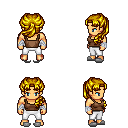
a pixel art fantasy rpg character, male body template, human, tanned skin, brown pirate shirt, white pants, blonde princess hairstyle, white cloth bandages, white slippers, four views (front, back, left, right), 2x2 character sprite sheet, small pixel art, hard edges, no anti-aliasing